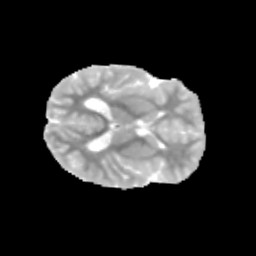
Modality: MD
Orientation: axial
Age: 10
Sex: male
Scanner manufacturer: siemens
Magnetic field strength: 3 T
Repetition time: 3.8 s
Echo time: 0.07 s